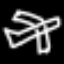
Label: airplane